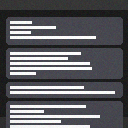
Screen state: on